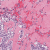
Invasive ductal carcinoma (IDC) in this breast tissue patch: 1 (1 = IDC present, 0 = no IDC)